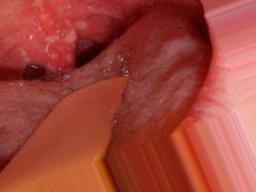
Condition: Mouth Ulcer